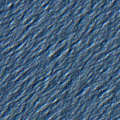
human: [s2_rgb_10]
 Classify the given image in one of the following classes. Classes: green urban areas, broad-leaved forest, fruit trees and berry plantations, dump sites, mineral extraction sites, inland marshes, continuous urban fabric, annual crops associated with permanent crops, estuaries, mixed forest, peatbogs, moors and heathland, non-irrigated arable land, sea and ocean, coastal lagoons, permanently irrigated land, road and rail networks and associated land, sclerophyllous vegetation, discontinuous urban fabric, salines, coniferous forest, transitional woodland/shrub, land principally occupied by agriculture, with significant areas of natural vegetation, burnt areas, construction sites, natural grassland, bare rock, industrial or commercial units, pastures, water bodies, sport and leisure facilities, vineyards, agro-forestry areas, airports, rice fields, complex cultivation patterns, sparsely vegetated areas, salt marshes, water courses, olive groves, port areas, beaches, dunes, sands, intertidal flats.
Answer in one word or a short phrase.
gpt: sea and ocean